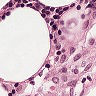
Metastatic tissue present: no